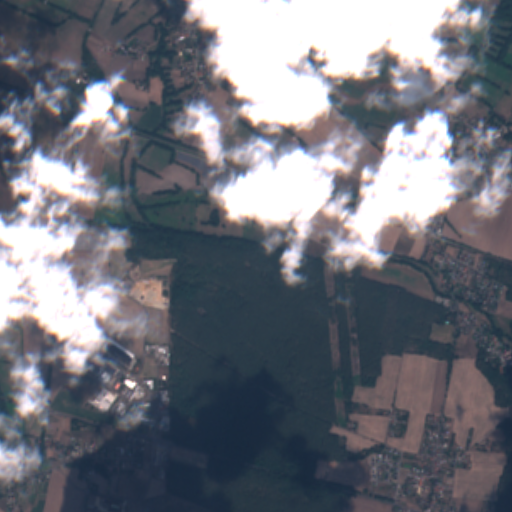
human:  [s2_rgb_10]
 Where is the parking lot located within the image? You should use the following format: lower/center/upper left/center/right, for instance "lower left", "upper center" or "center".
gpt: The parking lot is located in the lower right of the image.
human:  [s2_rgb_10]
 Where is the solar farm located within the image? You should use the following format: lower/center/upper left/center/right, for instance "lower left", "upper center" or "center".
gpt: The solar farm is located in the center left of the image.
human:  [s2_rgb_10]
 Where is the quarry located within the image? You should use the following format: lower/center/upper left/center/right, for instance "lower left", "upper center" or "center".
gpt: There is no quarry in the image.